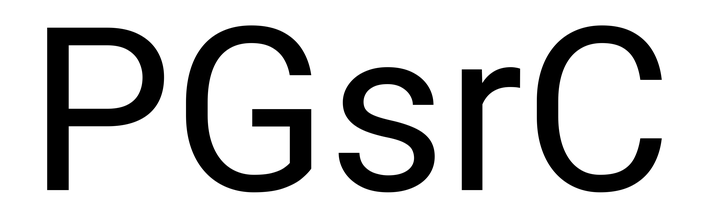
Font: Roboto_Regular